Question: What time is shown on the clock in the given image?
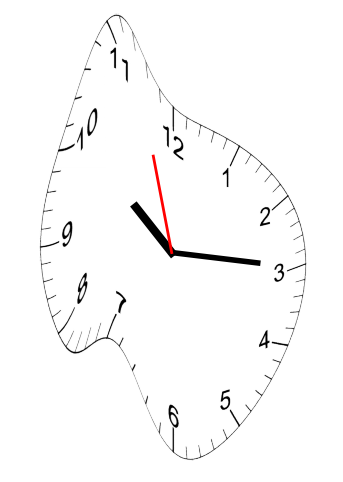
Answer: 10:14:57